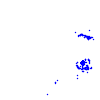
Particle: pion